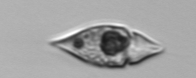
Label: Amphidinium